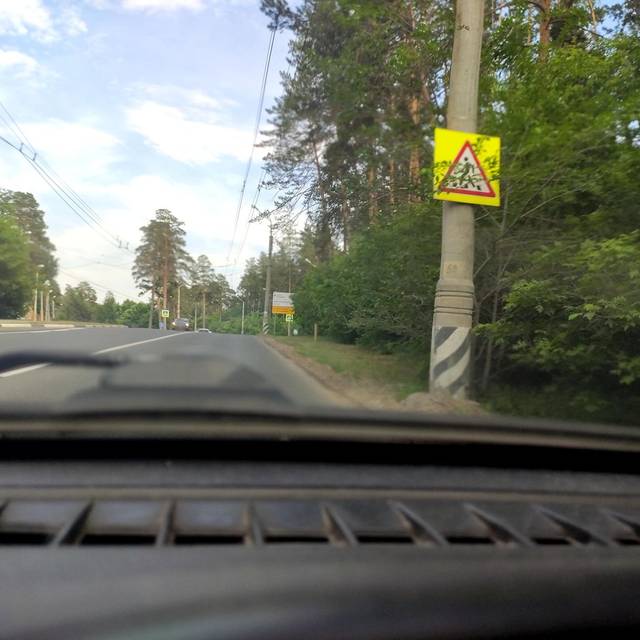
Region: Russia
Coordinates: 53.478, 49.357